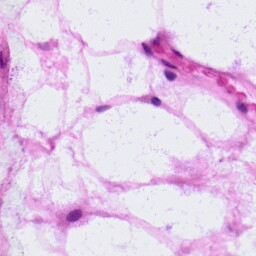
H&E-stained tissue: LymphNode